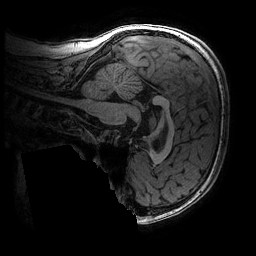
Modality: T1w
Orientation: sagittal
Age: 10
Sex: male
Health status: ill
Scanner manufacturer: ge
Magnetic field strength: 3 T
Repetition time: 0.007664 s
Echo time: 0.00342 s